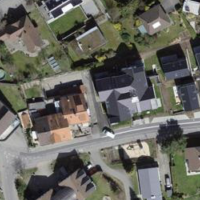
EUNIS habitat code: 54
Species observed at this site:
Acer campestre